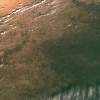
Label: land